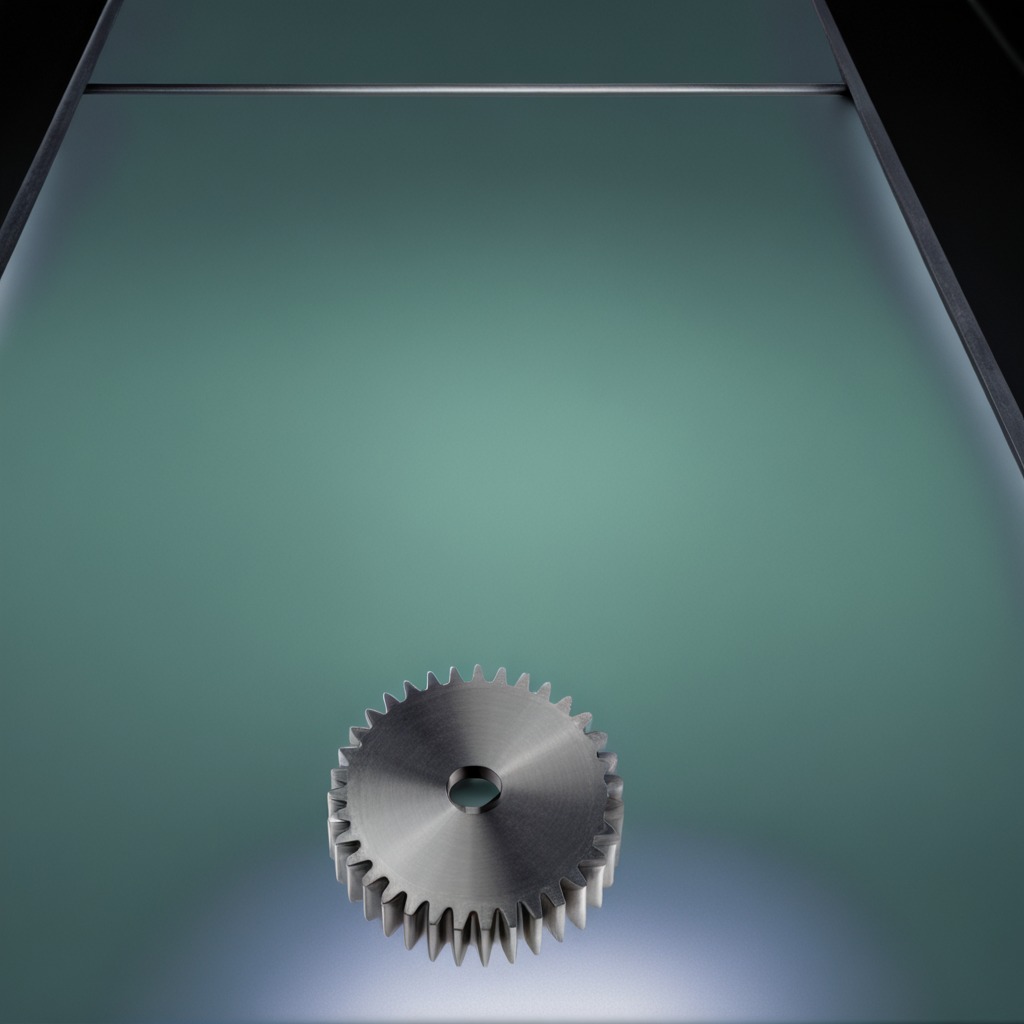
A steel gear with teeth is lying on the clean empty table in a railway signal maintenance room.